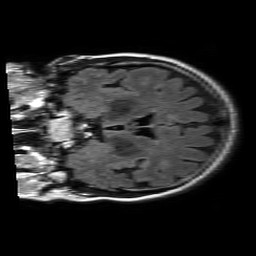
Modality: FLAIR
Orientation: coronal
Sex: female
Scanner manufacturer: philips
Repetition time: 11 s
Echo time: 0.125 s